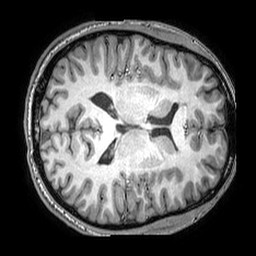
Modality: T1w
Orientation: axial
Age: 25
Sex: male
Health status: healthy
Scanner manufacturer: philips
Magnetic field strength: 3 T
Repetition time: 0.007027 s
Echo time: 0.003178 s